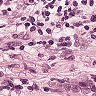
Metastatic tissue present: yes